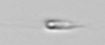
Label: flagellate_morphotype3